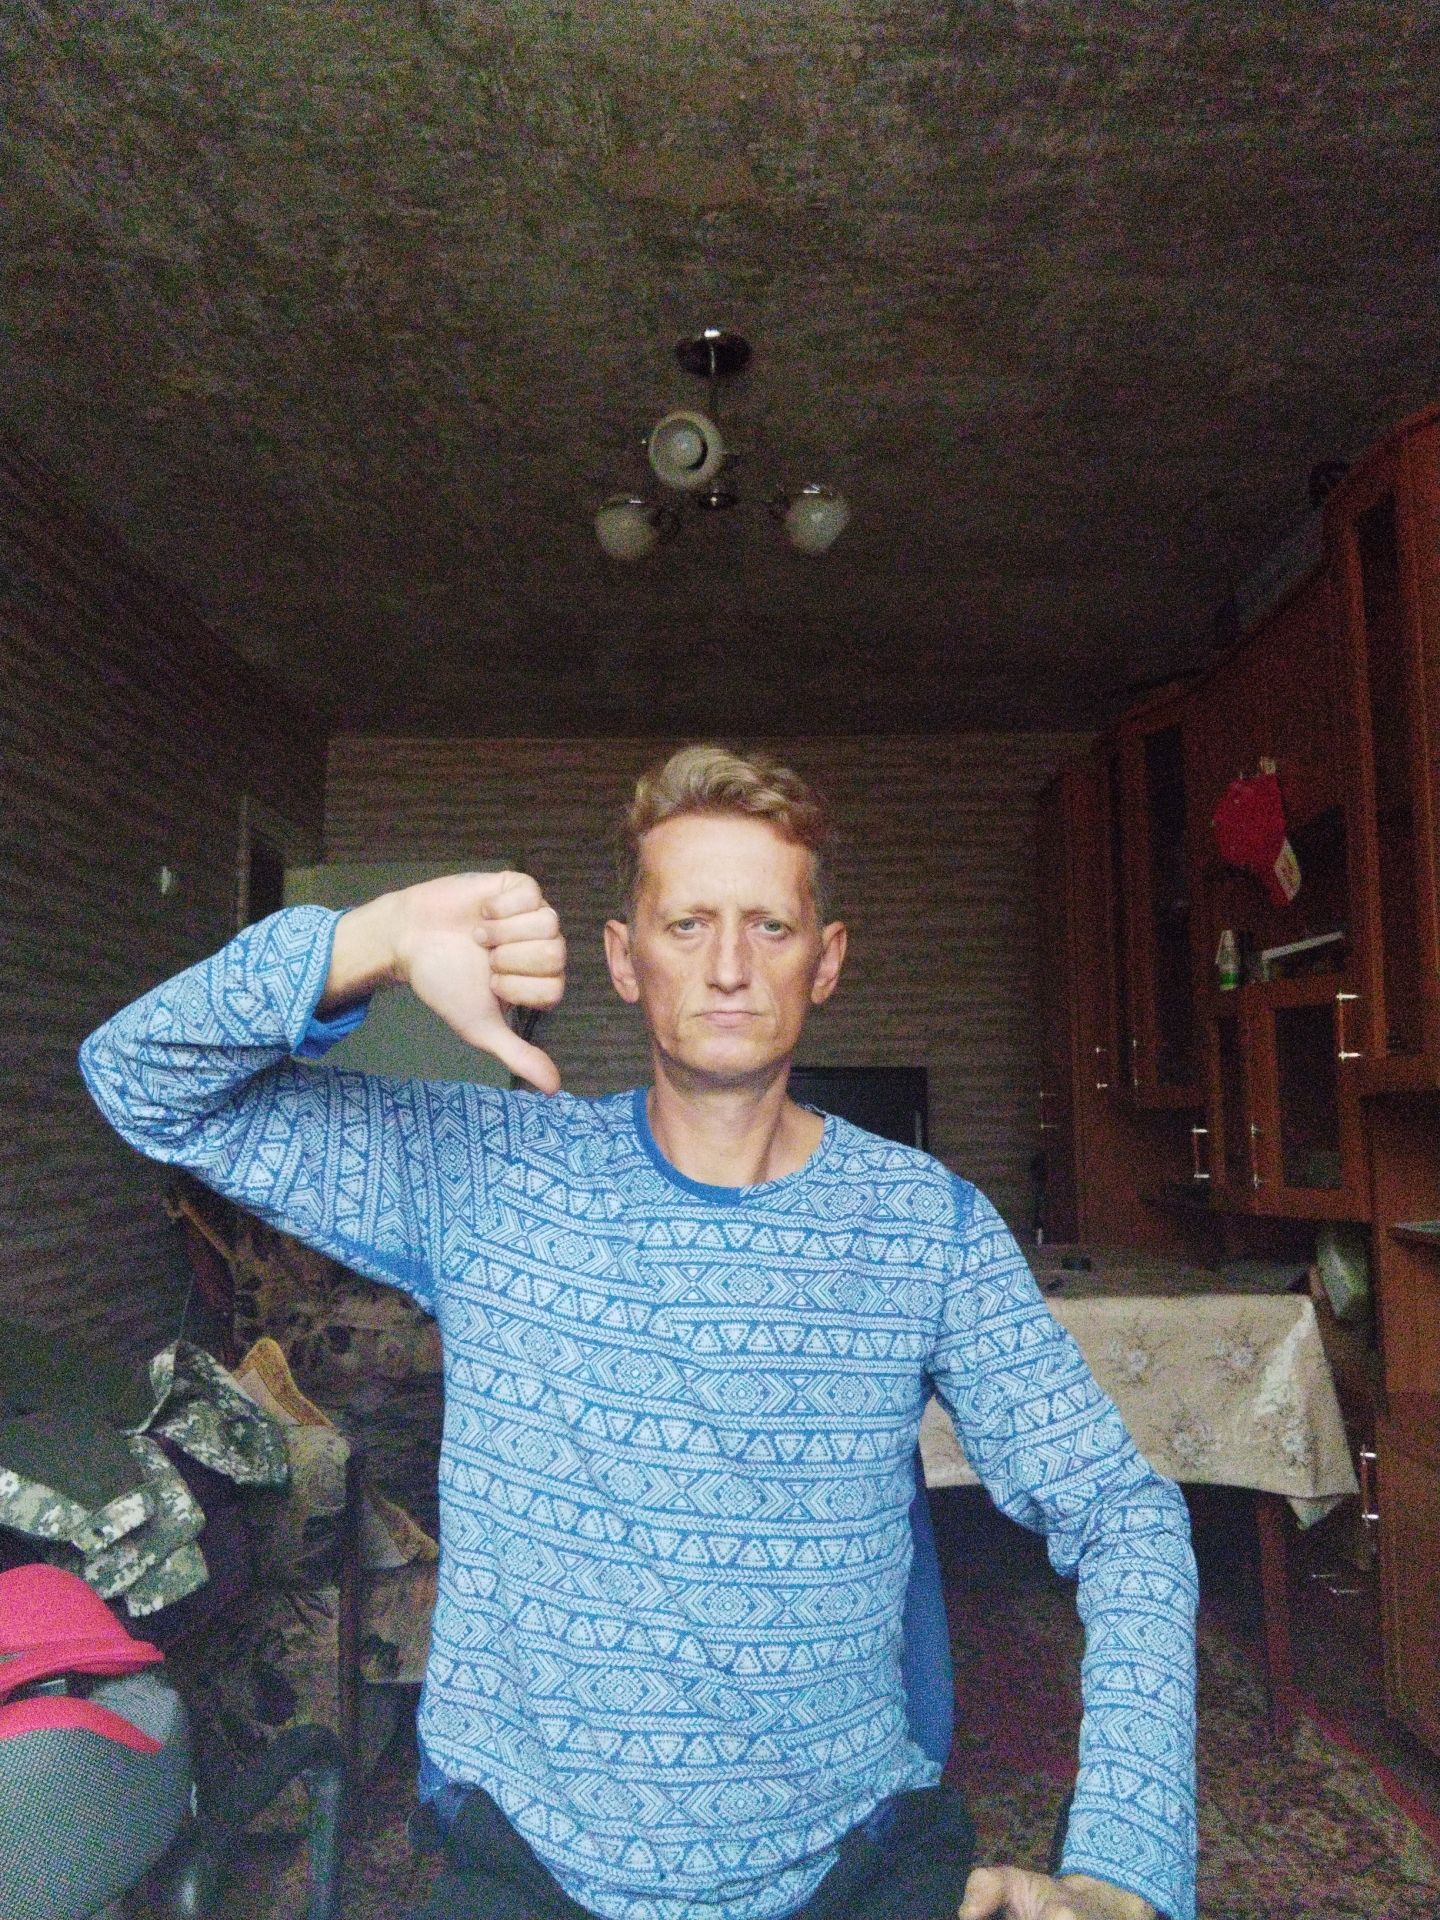
Label: noise